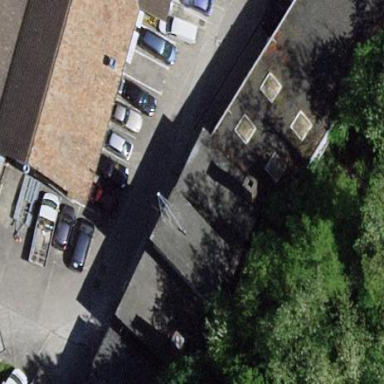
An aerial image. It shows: Commercial building.